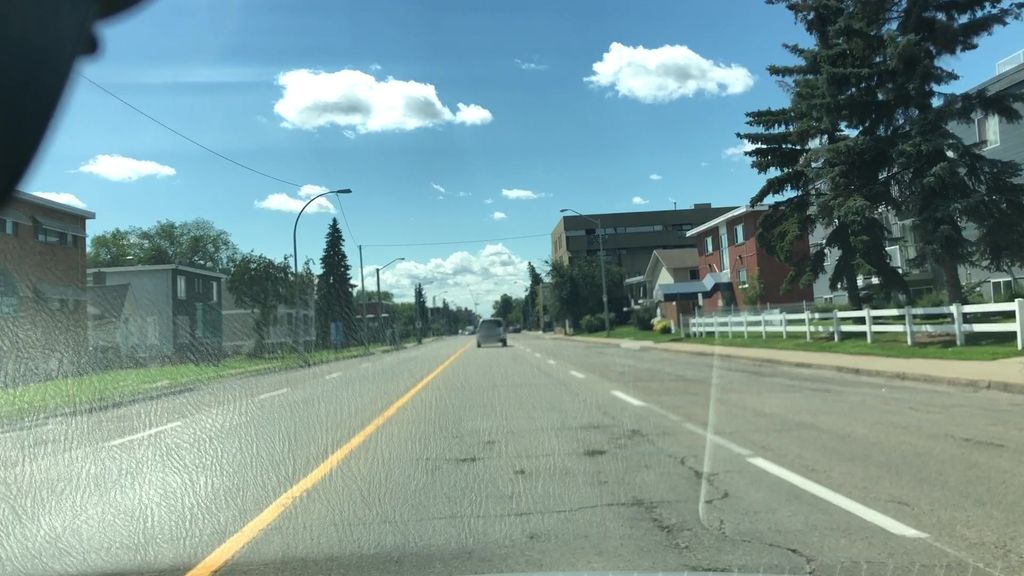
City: edmonton